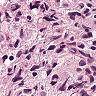
Metastatic tissue present: yes